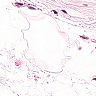
Metastatic tissue present: no